Field crop: maize
Growth stage: 2
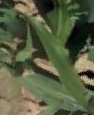
Species: maize